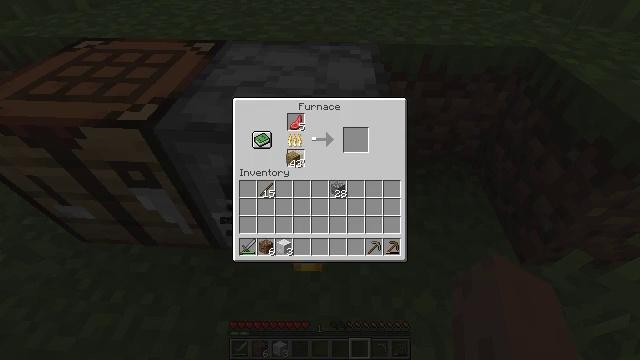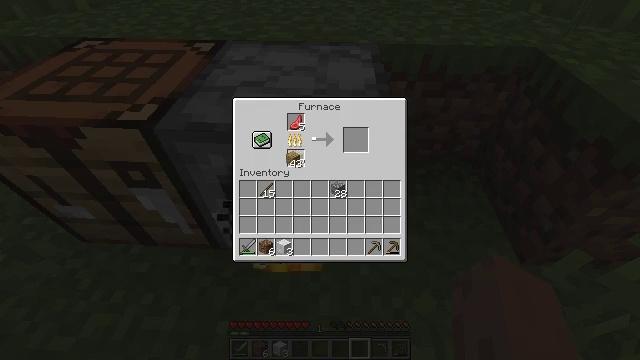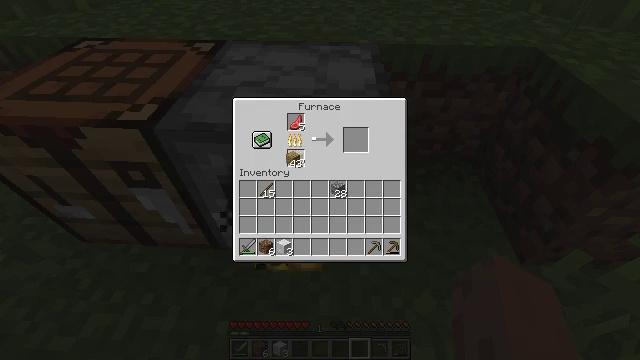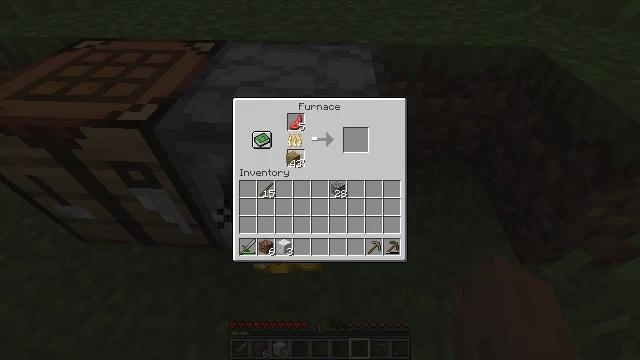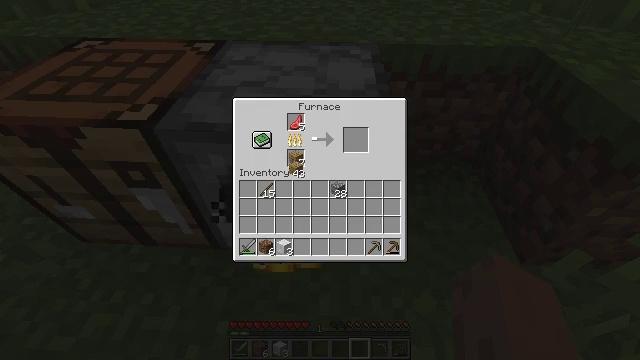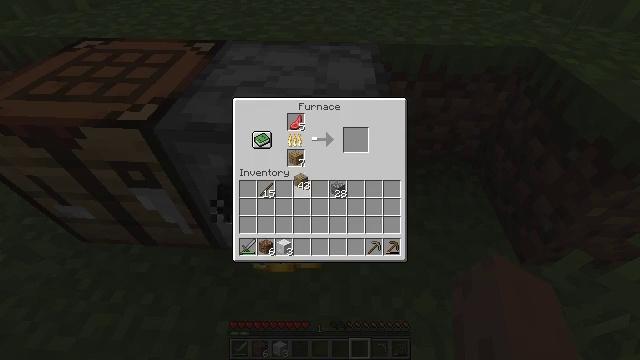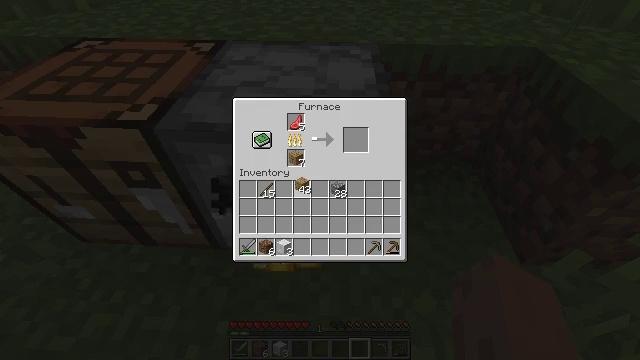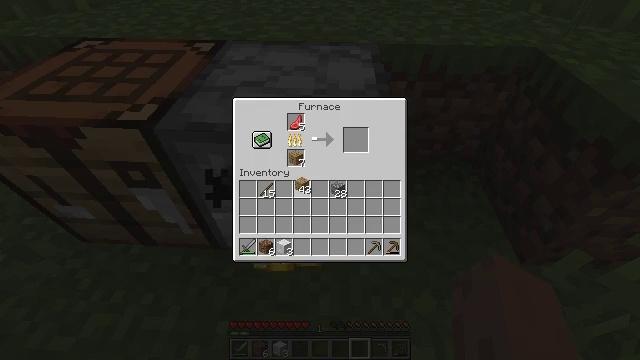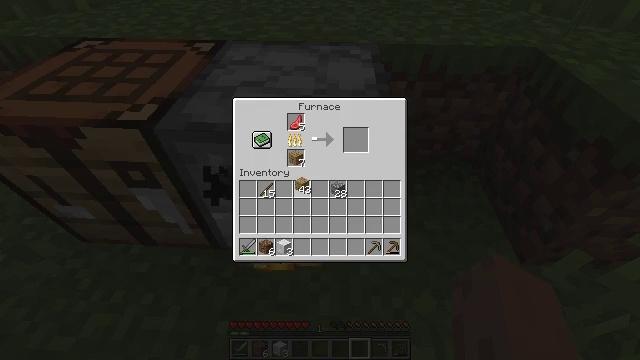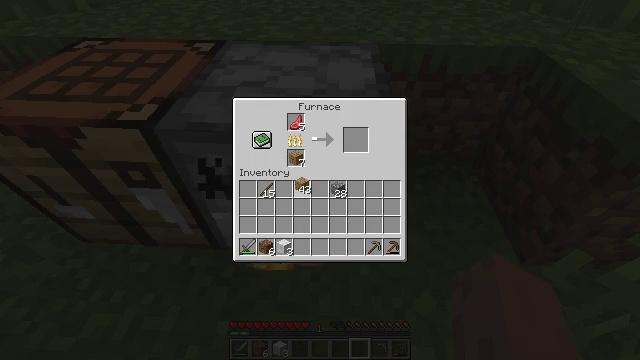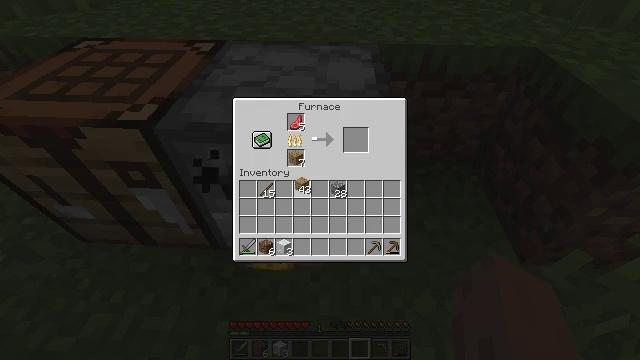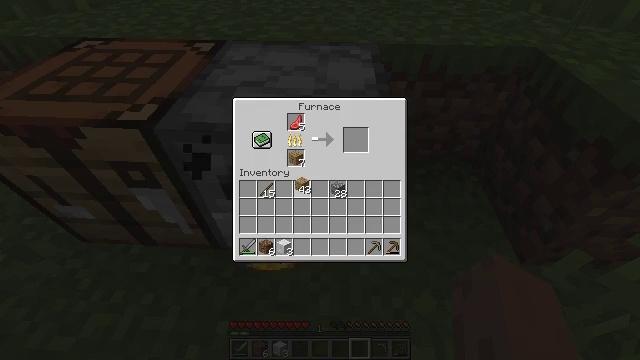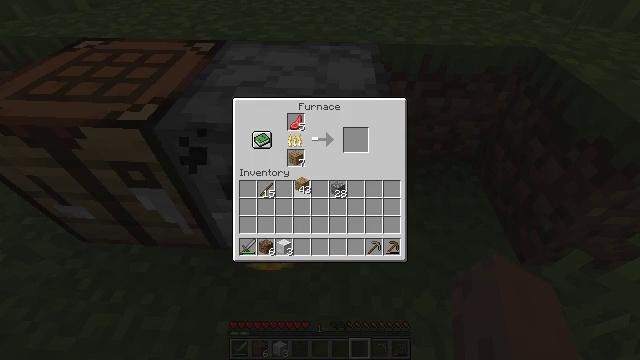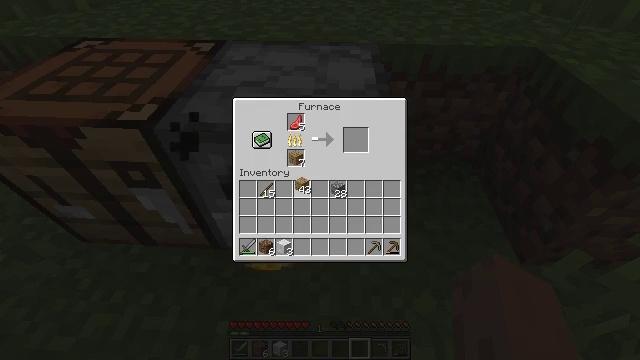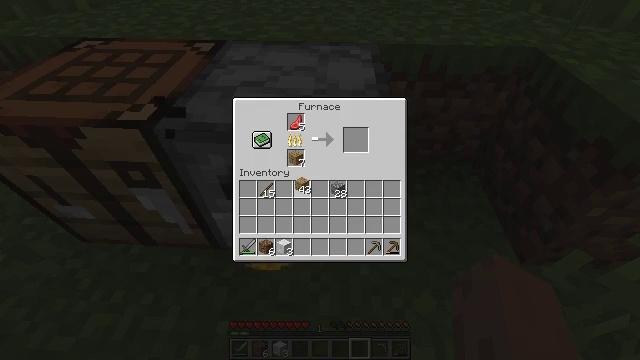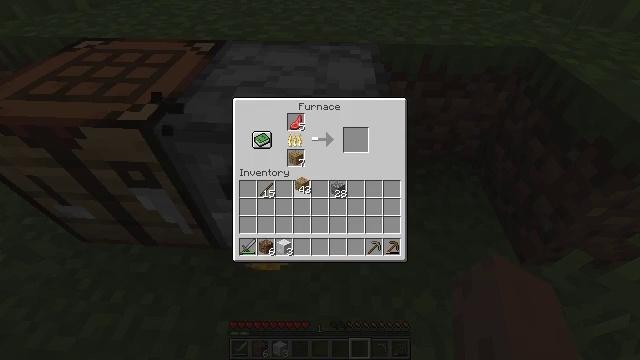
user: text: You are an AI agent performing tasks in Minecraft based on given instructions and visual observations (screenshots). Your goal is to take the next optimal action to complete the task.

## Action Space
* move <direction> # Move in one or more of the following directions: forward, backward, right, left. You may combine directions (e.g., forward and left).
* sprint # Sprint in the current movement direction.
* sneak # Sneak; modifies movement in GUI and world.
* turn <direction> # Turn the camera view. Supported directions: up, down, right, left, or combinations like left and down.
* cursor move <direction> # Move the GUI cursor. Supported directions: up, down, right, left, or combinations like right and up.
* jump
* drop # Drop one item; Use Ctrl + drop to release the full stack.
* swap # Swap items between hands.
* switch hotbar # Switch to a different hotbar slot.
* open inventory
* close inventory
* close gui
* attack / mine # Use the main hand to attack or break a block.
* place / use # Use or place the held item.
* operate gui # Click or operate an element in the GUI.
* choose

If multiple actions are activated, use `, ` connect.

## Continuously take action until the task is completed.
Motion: motion action
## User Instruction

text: Turn raw mutton into cooked mutton in the furnace.
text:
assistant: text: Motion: no_op
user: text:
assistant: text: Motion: choose
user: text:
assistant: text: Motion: choose
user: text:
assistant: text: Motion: cursor move down
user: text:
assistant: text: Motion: cursor move down
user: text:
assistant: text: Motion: no_op
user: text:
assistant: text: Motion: no_op
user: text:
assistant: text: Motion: no_op
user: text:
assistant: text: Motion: no_op
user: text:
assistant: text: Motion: no_op
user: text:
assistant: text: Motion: no_op
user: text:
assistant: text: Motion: no_op
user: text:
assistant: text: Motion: no_op
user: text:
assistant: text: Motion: no_op
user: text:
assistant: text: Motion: no_op
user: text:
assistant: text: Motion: no_op
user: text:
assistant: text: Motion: no_op
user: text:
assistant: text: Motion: cursor move up
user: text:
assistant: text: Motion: cursor move up
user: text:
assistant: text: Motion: no_op
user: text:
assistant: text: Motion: choose
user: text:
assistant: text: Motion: choose
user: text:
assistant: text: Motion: no_op
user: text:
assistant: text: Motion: no_op
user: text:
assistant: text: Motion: no_op
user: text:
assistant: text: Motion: no_op
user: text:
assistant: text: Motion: cursor move down
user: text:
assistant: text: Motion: cursor move down
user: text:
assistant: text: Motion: no_op
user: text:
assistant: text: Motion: no_op